Question: i want to bind list to a datagrid dynamically, following code works for first time, if click add again it is not getting populated in the data grid.

'''
private List<Item> PopulateItemList()
{
return itemLst;
}
private void btnAdd_Click(object sender, RoutedEventArgs e)
{
Item item = new Item();
item.Item1 = txtItem.Text;
itemLst.Add(item);
grdItem.ItemsSource = PopulateItemList();
}
private List<Item> itemLst = new List<Item>();
private void Page_Loaded(object sender, RoutedEventArgs e)
{
itemLst.Clear();
}
'''
Thanks.
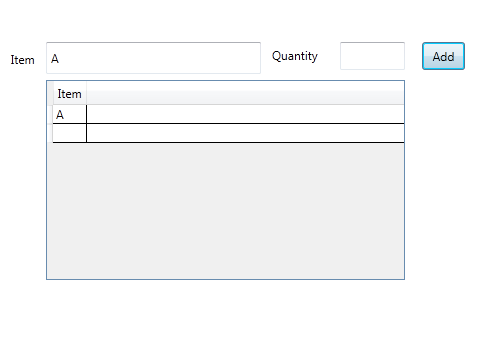
Answer: You should use an 'ObservableCollection<T>' instead of 'List<T>'.
'ObservableCollection<T>' implements 'INotifyCollectionChanged', which will tell WPF when you add or remove items.